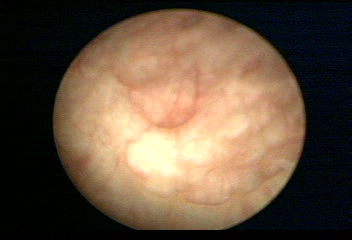
Modality: WLC
Class: Normal mucosa
Bladder cancer association: No